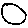
Label: circle